Question: I'm attempting to create a program that allows the user to click a button to place something in the 'JPanel' and allowing them to move this item around. I have already found a good layout to use to allow the moving components (see <URL>. However, I'm just curious the best way to create a layout like this? My hope is to have something like this:

How can I accomplish this? Would I want to use two 'JPanel''s or something else?
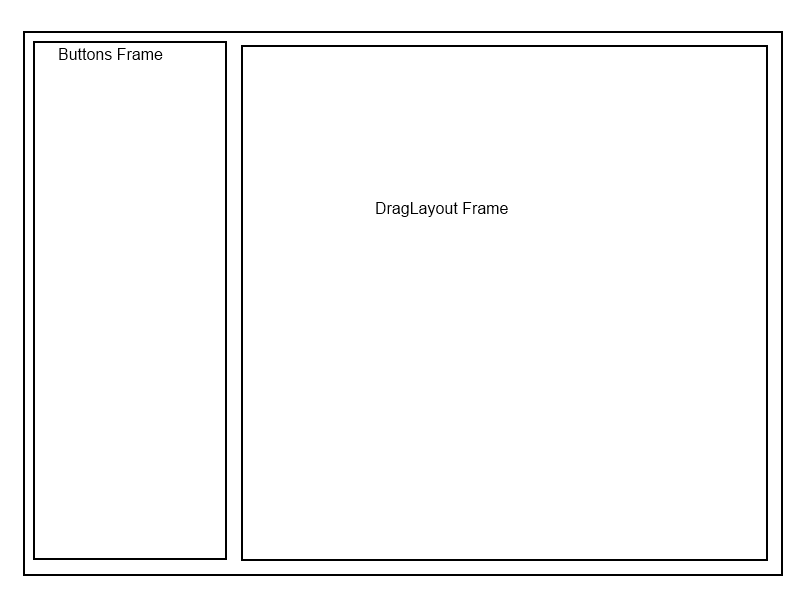
Answer: The main panel (or the window content pane) would have to have a 'BorderLayout' as the layout manager.
Then, the buttons panel would be added to 'BorderLayout.WEST' and the drag panel to 'BorderLayout.CENTER'.
There is a <URL> to swing layout managers.